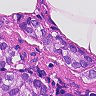
Metastatic tissue present: yes